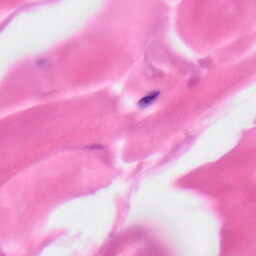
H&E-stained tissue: Skin